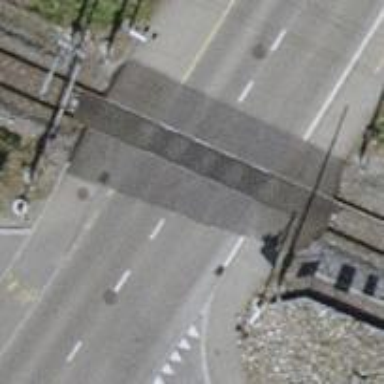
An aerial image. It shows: Level crossing with lights at railway intersection.